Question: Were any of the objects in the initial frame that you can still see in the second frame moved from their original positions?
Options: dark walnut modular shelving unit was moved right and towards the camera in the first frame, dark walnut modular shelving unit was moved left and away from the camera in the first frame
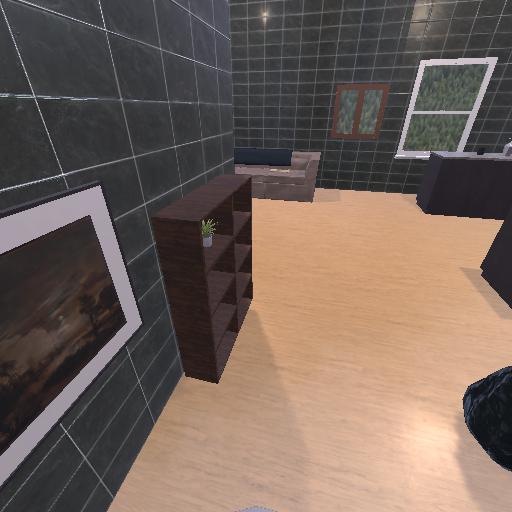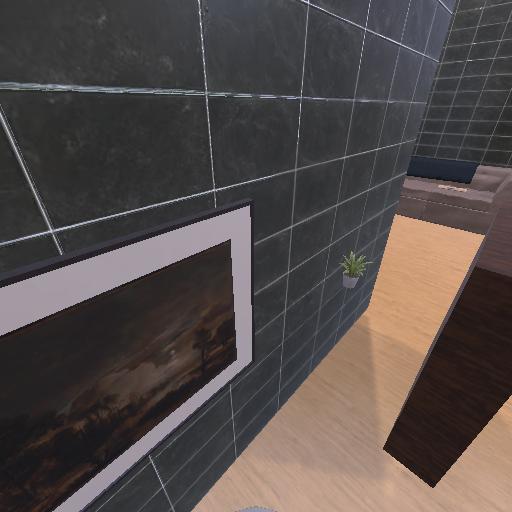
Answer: dark walnut modular shelving unit was moved right and towards the camera in the first frame